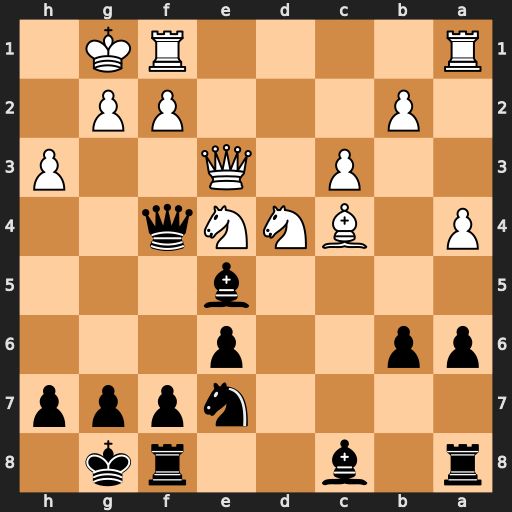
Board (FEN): r1b2rk1/4nppp/pp2p3/4b3/P1BNNq2/2P1Q2P/1P3PP1/R4RK1
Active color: b
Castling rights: -
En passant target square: -
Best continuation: Qh2#